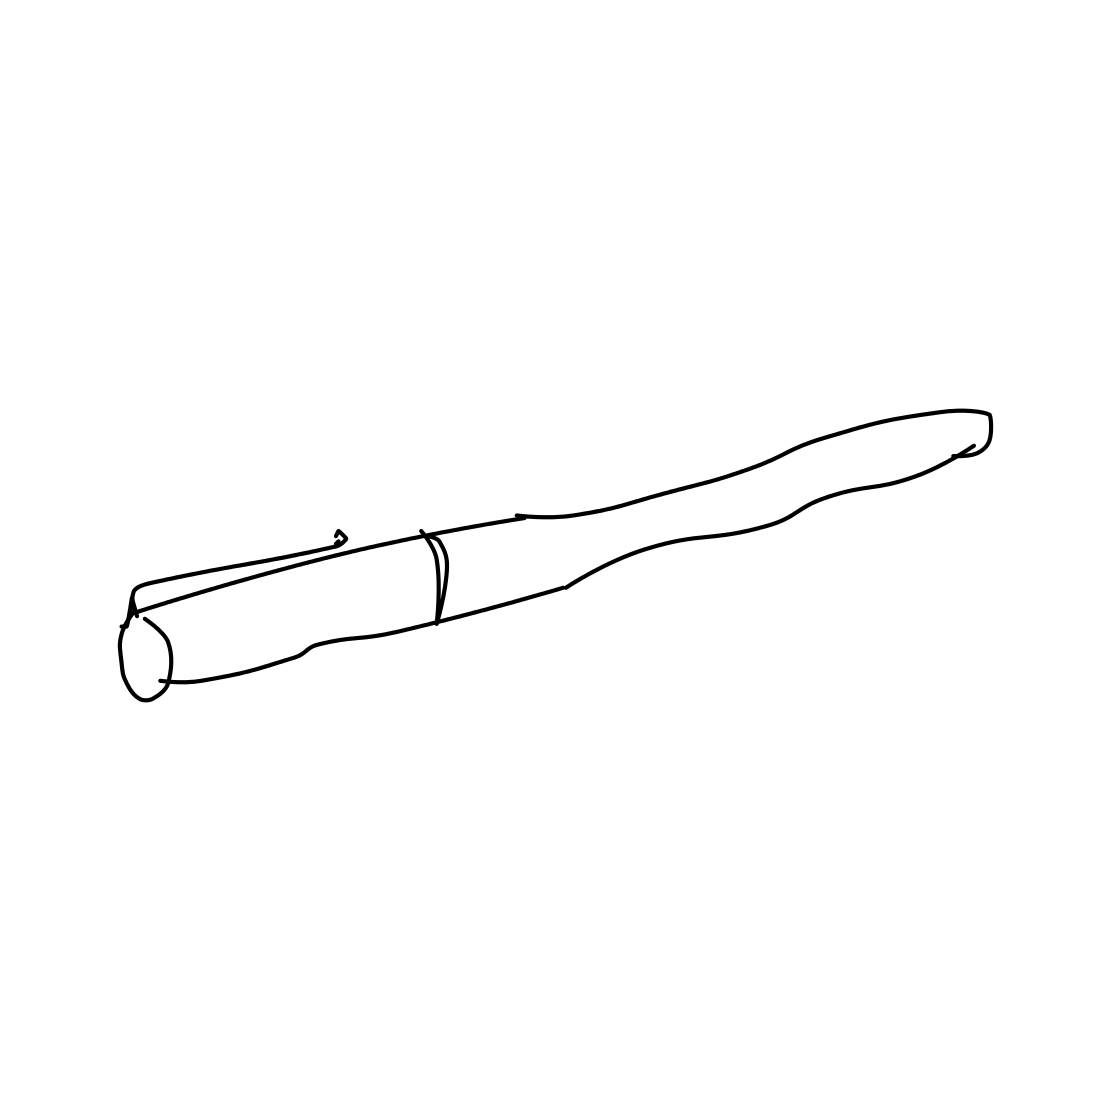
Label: pen